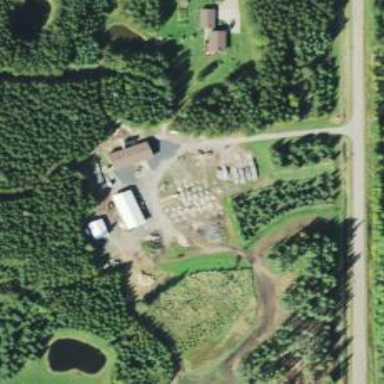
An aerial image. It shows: Sawmill crafting area.